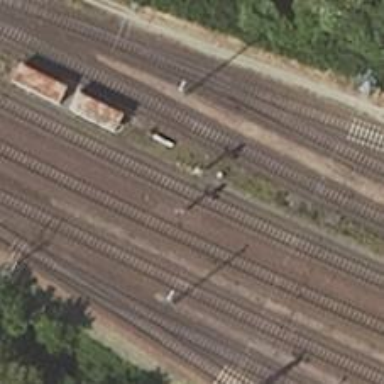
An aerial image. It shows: Railway signal.